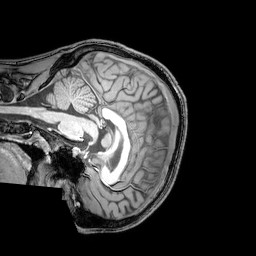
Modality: T1w
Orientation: sagittal
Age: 24
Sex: male
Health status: healthy
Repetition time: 0.081 s
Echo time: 0.037 s